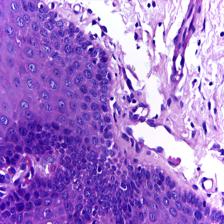
Diagnosis: Normal